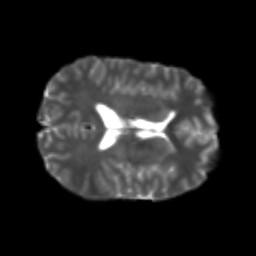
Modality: T2w
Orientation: axial
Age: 22
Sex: male
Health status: healthy
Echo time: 0.074 s